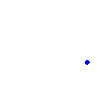
Particle: pion